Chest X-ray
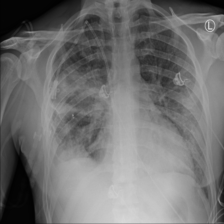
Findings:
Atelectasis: negative
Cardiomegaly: negative
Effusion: negative
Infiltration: negative
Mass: negative
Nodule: negative
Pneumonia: negative
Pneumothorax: negative
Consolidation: positive
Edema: negative
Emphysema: negative
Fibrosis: negative
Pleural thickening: negative
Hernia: negative